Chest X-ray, PA view. Patient: 38 years old, sex F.
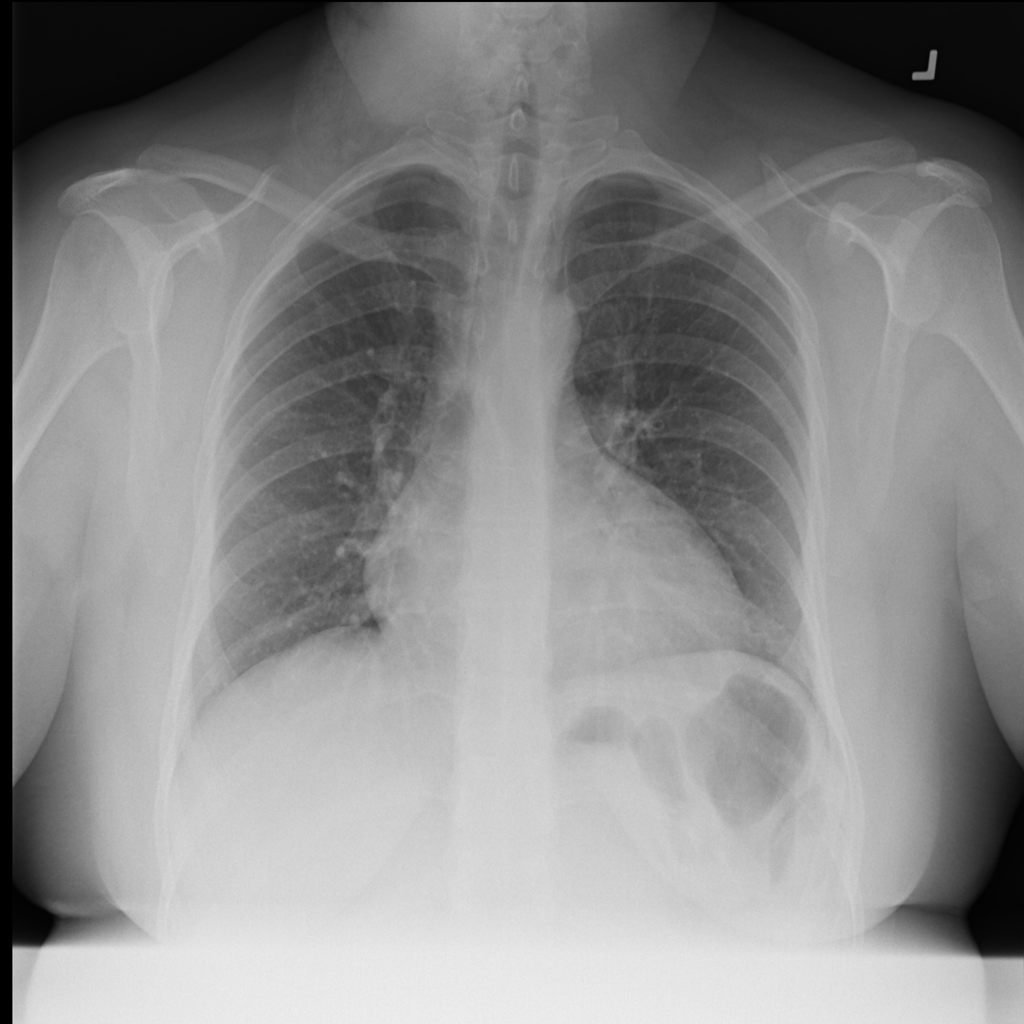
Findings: No Finding